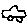
Label: car